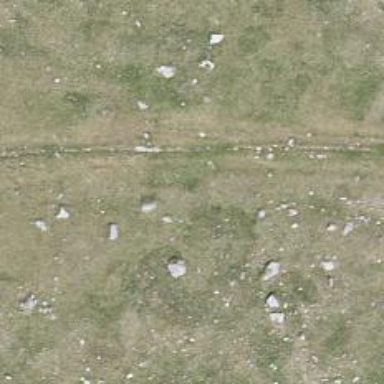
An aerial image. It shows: Path on the ground.